Interaction volume radius: 5 \u00c5
Interaction volume height: 20 \u00c5
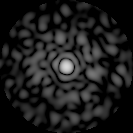
Disorder parameter: 0.8691